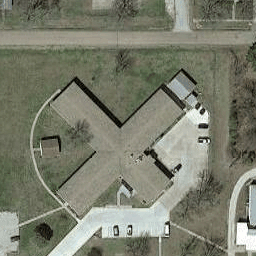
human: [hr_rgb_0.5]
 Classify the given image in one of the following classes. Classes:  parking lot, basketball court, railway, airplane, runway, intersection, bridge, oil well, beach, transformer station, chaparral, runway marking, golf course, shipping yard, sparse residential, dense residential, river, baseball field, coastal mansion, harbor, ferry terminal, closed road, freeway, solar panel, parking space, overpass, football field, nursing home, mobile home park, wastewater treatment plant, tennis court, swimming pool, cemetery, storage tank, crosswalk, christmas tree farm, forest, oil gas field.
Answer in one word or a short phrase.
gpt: nursing home